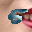
Label: 5